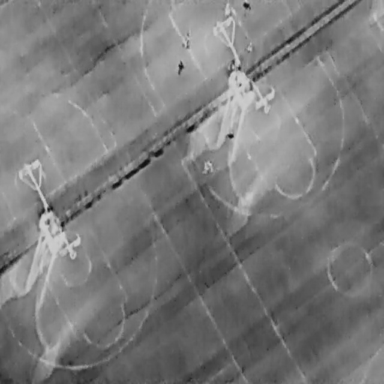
There are six People in the infrared image.